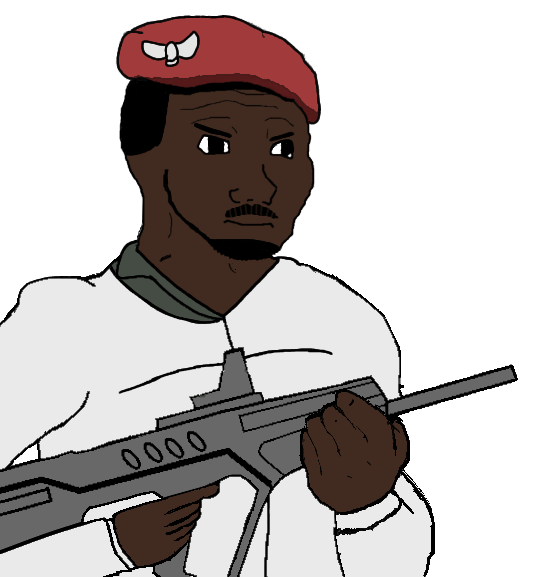
Label: 5_Blackjak